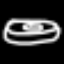
Label: donut